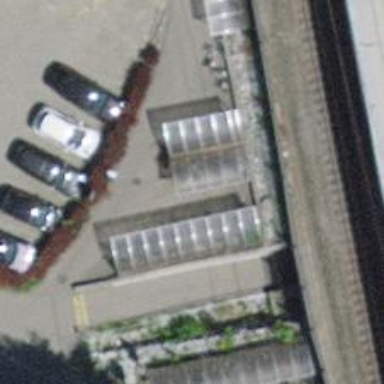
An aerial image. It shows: Bicycle parking facility.